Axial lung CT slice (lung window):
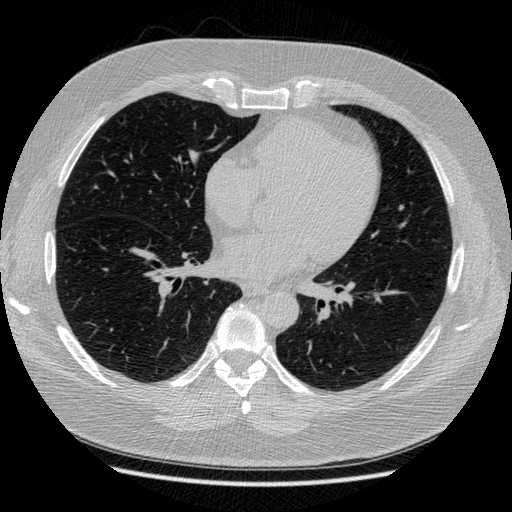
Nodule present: no